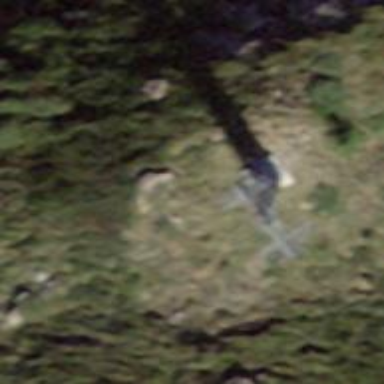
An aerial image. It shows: Pylon for aerialway.